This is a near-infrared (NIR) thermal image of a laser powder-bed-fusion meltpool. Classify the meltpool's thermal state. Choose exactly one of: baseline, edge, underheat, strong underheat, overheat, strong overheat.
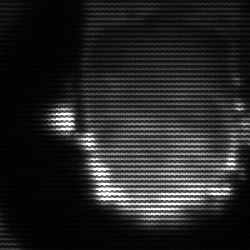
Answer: baseline